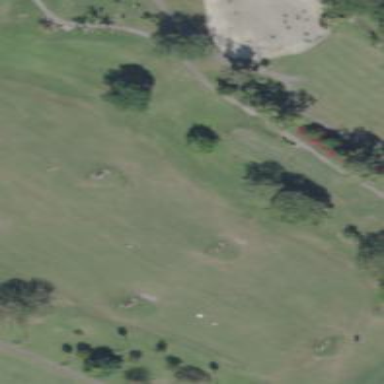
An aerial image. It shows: Lush green grass area used as driving range for golf.